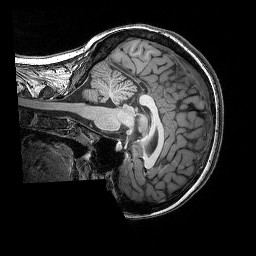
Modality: T1w
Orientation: sagittal
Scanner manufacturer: siemens
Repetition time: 2.25 s
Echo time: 0.00418 s